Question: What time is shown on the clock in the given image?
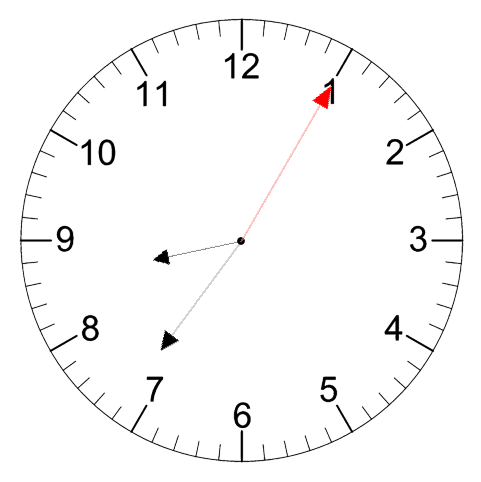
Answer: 08:36:05